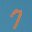
Label: 7